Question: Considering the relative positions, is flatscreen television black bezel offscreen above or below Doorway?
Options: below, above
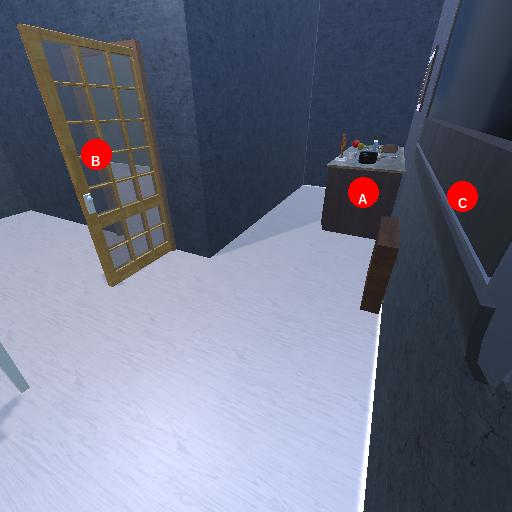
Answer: below